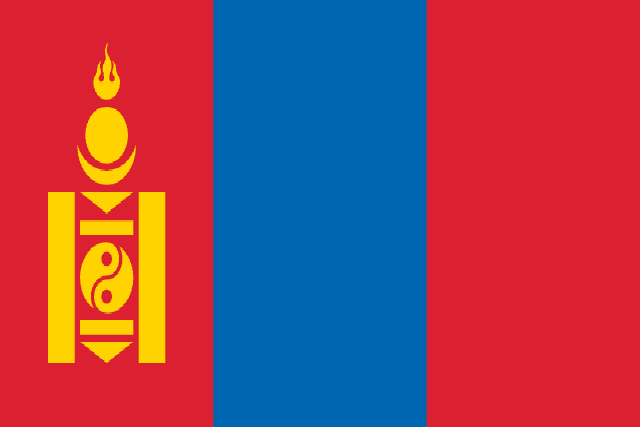
Country: Mongolia
Country code: mn